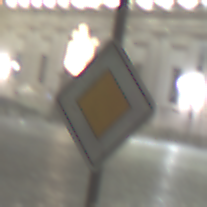
Verkehrszeichen: Vorfahrtsstrasse
Umgebung: Outdoor, Urban
Tageszeit: Night
Wetter: PartlyCloudy
Licht: Artificial
Jahreszeit: NotSpecified
Kontrast: HighContrast